Question: It is working really good except sometimes (noticed on vista only so far)
I am trying to create a robust Async Socket.BeginReceive process. Currently all I do is connect to the server, server acknowledges connection and sends a file to the client. Client parses a prefix, and processes the file via BinaryWriter.
****BufferSize = 1024****
- I send 8 byte prefix packet which is two integers. (First Int is the file size expected, second int is the prefix size expected, then the file itself is next.
- After I have undoubtedly received the first 8 bytes, I process the prefix converting the first 4 bytes into an integer (file size byte length) then convert the next 4 bytes into an integer (prefix size byte length)- I then undoubtedly receive the prefix size byte length off the buffer, and process my prefix.- I then begin to receive my file based on file size byte length store in the prefix message.
Problem: Everything works good locally. I have tested checksums and file data after sending and receiving and everything looks good.
However commercial environment (noticed on vista), once in a while (not always, most of the time transmission is successful) I will get a System.IO.IOException: The process cannot access the file 'C:\TestReceived.txt' ... Here is a screen shot of the exact error.
What I think's going on, is since the 'beginRecieve' is being called async on a separate thread, sometimes both threads try to access the filestream at the same time via 'BinaryWriter'.
I tried initalizing the Binary writer with FileShare.None as I read that it will lock the file.
'''
BinaryWriter writer = new BinaryWriter(File.Open(state.receivedPath, FileMode.Append,FileAccess.Write,FileShare.None));
'''
It doesn't seem to be locking the file as expected because this does not resolve the issue.
'ReceiveCallback'
'FileStream''BinaryWriter'

'''
private static void ReceiveCallback(IAsyncResult ar)
{
try
{
// Retrieve the state object and the client socket
// from the asynchronous state object.
StateObject state = (StateObject)ar.AsyncState;
Socket client = state.workSocket;
// Read data from the remote device.
int bytesRead = client.EndReceive(ar);
state.totalBytesRead += bytesRead;
if (bytesRead > 0)
{
if (state.flag == 0)
{
if (state.totalBytesRead >= 8)
{
// we know we put the msgLen / prefixLen as the first 8 bytes on the stream
state.msgLen = BitConverter.ToInt32(state.buffer, 0);
state.prefixLen = BitConverter.ToInt32(state.buffer, 4);
state.flag = 1;
// good to process the first 2 integer values on the stream
//state.sb.Append(Encoding.ASCII.GetString(state.buffer, 8, bytesRead));
int prefixRequestBytes = state.prefixLen;
if (prefixRequestBytes > StateObject.BufferSize)
prefixRequestBytes = StateObject.BufferSize;
state.lastSendByteCount = prefixRequestBytes;
state.totalBytesRead = 0;
// start re-writing to the begining of the buffer since we saved
client.BeginReceive(state.buffer, 0, prefixRequestBytes, 0, new AsyncCallback(ReceiveCallback), state);
return;
}
else
{
int bytesToSend = state.lastSendByteCount - bytesRead;
state.lastSendByteCount = bytesToSend;
// need to receive atleast first 8 bytes to continue
// Get the rest of the data.
client.BeginReceive(state.buffer, state.totalBytesRead, bytesToSend, 0, new AsyncCallback(ReceiveCallback), state);
return;
}
}
if (state.flag == 1)
{
// we are expexing to process the prefix
if (state.totalBytesRead >= state.prefixLen)
{
// we are good to process
// Lets always assume that our prefixMsg can fit into our prefixbuffer ( we wont send greater than prefixbuffer)
state.sb.Append(Encoding.ASCII.GetString(state.buffer,0,state.prefixLen));
string prefixMsg = state.sb.ToString();
state.receivedPath = @"C:\TestReceived.txt";
state.flag++;
int msgRequestBytes = state.msgLen;
if (msgRequestBytes > StateObject.BufferSize)
msgRequestBytes = StateObject.BufferSize;
state.lastSendByteCount = msgRequestBytes;
state.totalBytesRead = 0;
// should be good to process the msg now
// start re-writing to the begining of the buffer since we saved
client.BeginReceive(state.buffer, 0, msgRequestBytes, 0, new AsyncCallback(ReceiveCallback), state);
return;
}
else
{
int bytesToSend = state.lastSendByteCount - bytesRead;
state.lastSendByteCount = bytesToSend;
// request the rest of the prefix
// Get the rest of the data.
client.BeginReceive(state.buffer, state.totalBytesRead, bytesToSend, 0, new AsyncCallback(ReceiveCallback), state);
return;
}
}
// we are expecting to process the file
if (state.flag > 1)
{
// I think here, the binarywriter needs to be locked
if (state.totalBytesRead >= state.msgLen)
{
Console.WriteLine("Writing final {0} bytes to server", bytesRead);
BinaryWriter writer = new BinaryWriter(File.Open(state.receivedPath, FileMode.Append,FileAccess.Write,FileShare.None));
writer.Write(state.buffer, 0, bytesRead);
writer.Close();
Console.WriteLine("Finished reading file");
}
else
{
Console.WriteLine("Reading {0} bytes from server...", bytesRead);
// Padd these bytes
BinaryWriter writer = new BinaryWriter(File.Open(state.receivedPath, FileMode.Append, FileAccess.Write, FileShare.None));
writer.Write(state.buffer, 0, bytesRead);
writer.Close();
// get how many more bytes are left to read
int bytesToSend = state.msgLen - bytesRead;
if (bytesToSend > StateObject.BufferSize)
bytesToSend = StateObject.BufferSize;
client.BeginReceive(state.buffer, 0, bytesToSend, 0, new AsyncCallback(ReceiveCallback), state);
return;
}
}
}
else
{
// All the data has arrived;
}
}
catch (Exception e)
{
Console.WriteLine(e.ToString());
}
}
'''
My send is quite straight forward because I use the Socket.BeginSendFile(..); All I do here is tack on my prefix, and send the file.
'''
private static void Send(Socket handler)
{
string msg = "Fetching...<EOF>";
byte[] prefixMsg = Encoding.ASCII.GetBytes(msg);
FileInfo fi = new FileInfo(@"C: est.txt");
byte[] fileLen = BitConverter.GetBytes(fi.Length); // The length of the file msg, we will use this to determin stream len
byte[] prefixMsgLen = BitConverter.GetBytes(prefixMsg.Length); // the length of the prefix msg, we will use this to determin head len
// copy out prefix to a prefix byte array
byte[] prefix = new byte[ 4 + 4 + prefixMsg.Length];
fileLen.CopyTo(prefix, 0);
prefixMsgLen.CopyTo(prefix, 4);
prefixMsg.CopyTo(prefix, 8);
// *** Receive design requires prefixmsg.length to fit into prefix buffer
handler.BeginSendFile(fi.FullName, prefix, null, 0, new AsyncCallback(AsynchronousFileSendCallback), handler);
}
'''
Thank you very much for your time.
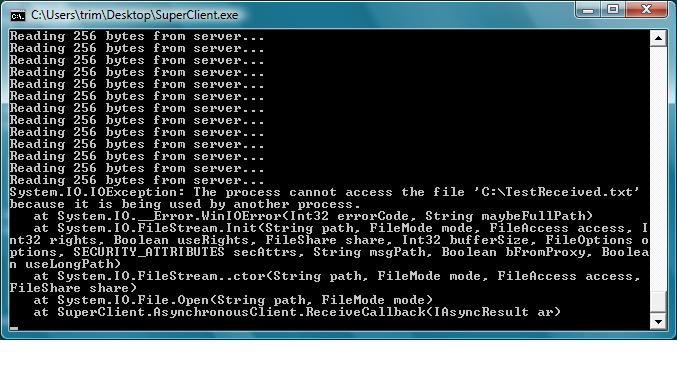
Answer: You are aware that the amount of bytes received in a single read operation might be as low as 1 byte, regardless of the amount requested?
This being the case, you need to read again (asynchronously) until you have received the number of bytes that you expect.
<URL>